Question: I have 5 (x,y) data points and I'm trying to find a best fit solution consisting of two lines which intersect at a point (x0,y0), and which follow these equations:
'''
y1 = (m1)(x1 - x0) + y0
y2 = (m2)(x2 - x0) + y0
'''
Specifically, I require that the intersection must occur between x=2 and x=3. Have a look at the code:
'''
#Initialize x1, y1, x2, y2
x1 <- c(1,2)
y1 <- c(10,10)
x2 <- c(3,4,5)
y2 <- c(20,30,40)
g <- c(TRUE, TRUE, FALSE, FALSE, FALSE)
q <- nls(c(y1, y2) ~ ifelse(g == TRUE, m1 * (x1 - x0) + y0, m2 * (x2 - x0) + y0), start = c(m1 = -1, m2 = 1, y0 = 0, x0 = 2), algorithm = "port", lower = c(m1 = -Inf, m2 = -Inf, y0 = -Inf, x0 = 2), upper = c(m1 = Inf, m2 = Inf, y0 = Inf, x0 = 3))
coef <- coef(q)
m1 <- coef[1]
m2 <- coef[2]
y0 <- coef[3]
x0 <- coef[4]
#Plot the original x1, y1, and x2, y2
plot(x1,y1,xlim=c(1,5),ylim=c(0,50))
points(x2,y2)
#Plot the fits
x1 <- c(1,2,3,4,5)
fit1 <- m1 * (x1 - x0) + y0
lines(x1, fit1, col="red")
x2 <- c(1,2,3,4,5)
fit2 <- m2 * (x2 - x0) + y0
lines(x2, fit2, col="blue")
'''
So, you can see the data points listed there. Then, I run it through my nls, get my parameters 'm1', 'm2', 'x0', 'y0' (the slopes, and the intersection point).
But, take a look at the solution:

Clearly, the red line (which is supposed to only be based on the first 2 points) is not the best line of fit for the first 2 points. This is the same case with the blue line (the 2nd fit), which supposed to be is dependent on the last 3 points). What is wrong here?
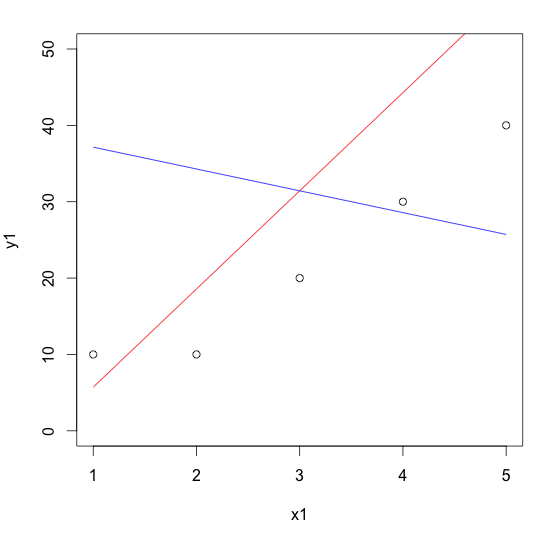
Answer: I'm not exactly sure what's wrong but I can get it to work by rearranging things a bit. Please note the comment in '?nls' about ""; I added a bit of noise.
'''
## Initialize x1, y1, x2, y2
x1 <- c(1,2)
y1 <- c(10,10)
x2 <- c(3,4,5)
y2 <- c(20,30,40)
## make single x, y vector
x <- c(x1,x2)
set.seed(1001)
## (add a bit of noise to avoid zero-residual artificiality)
y <- c(y1,y2)+rnorm(5,sd=0.01)
g <- c(TRUE,TRUE,FALSE,FALSE,FALSE) ## specify identities of points
## particular changes:
## * you have lower=upper=2 for x0. Did you want 2<x0<3?
## * specified data argument explicitly (allows use of predict() etc.)
## * changed name from 'q' to 'fit1' (avoid R built-in function)
fit1 <- nls(y ~ ifelse(g,m1,m1+delta_m)*(x - x0) + y0,
start = c(m1 = -1, delta_m = 2, y0 = 0, x0 = 2),
algorithm = "port",
lower = c(m1 = -Inf, delta_m = 0, y0 = -Inf, x0 = 2),
upper = c(m1 = Inf, delta_m = Inf, y0 = Inf, x0 = 3),
data=data.frame(x,y))
#Plot the original 'data'
plot(x,y,col=rep(c("red","blue"),c(2,3)),
xlim=c(1,5),ylim=c(0,50))
## add predicted values
xvec <- seq(1,5,length.out=101)
lines(xvec,predict(fit1,newdata=data.frame(x=xvec)))
'''
: based 'ifelse' clause on point identity, not x position
: changed to require second slope to be > first slope
On a second look, I think the issue above is due to the use of separate vectors for 'x1' and 'x2' above, rather than a single 'x' vector: I suspect these got replicated by R to match up with the 'g' vector, which would have messed things up pretty badly. For example, this stripped-down example:
'''
g <- c(TRUE, TRUE, FALSE, FALSE, FALSE)
ifelse(g,x1,x2)
## [1] 1 2 5 3 4
'''
shows that 'x2' gets extended to '(3 4 5 3 4)' before being used in the 'ifelse' clause. The scariest part is that normally one gets a warning such as this:
'''
> x2 + 1:5
[1] 4 6 8 7 9
Warning message:
In x2 + 1:5 :
longer object length is not a multiple of shorter object length
'''
but in this case there is no warning ...